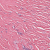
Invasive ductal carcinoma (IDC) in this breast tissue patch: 0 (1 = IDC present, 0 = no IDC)